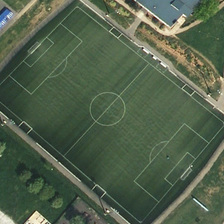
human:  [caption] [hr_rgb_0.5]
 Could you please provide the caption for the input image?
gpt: some green trees are near a football field .

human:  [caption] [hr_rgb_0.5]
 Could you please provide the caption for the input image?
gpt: some green trees are near a football field .

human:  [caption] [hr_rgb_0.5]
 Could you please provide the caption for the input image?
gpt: some green trees are near a football field .

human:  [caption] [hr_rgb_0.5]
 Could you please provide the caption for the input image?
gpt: some green trees are near a football field .

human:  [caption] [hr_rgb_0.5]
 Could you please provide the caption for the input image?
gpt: some green trees are near a football field .